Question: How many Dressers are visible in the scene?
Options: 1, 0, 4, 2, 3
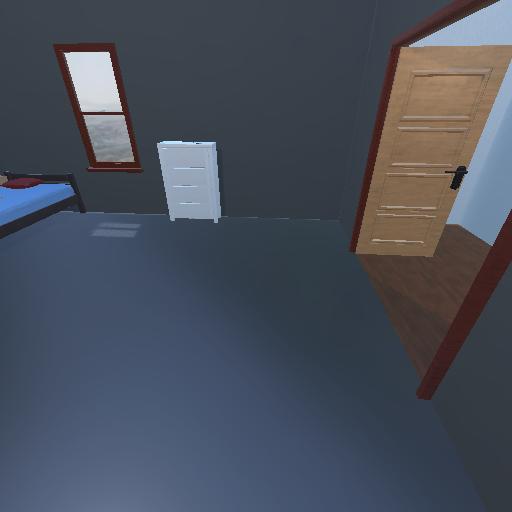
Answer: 1